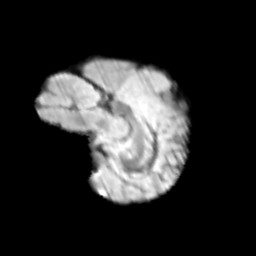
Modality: T2w
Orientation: sagittal
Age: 9
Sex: female
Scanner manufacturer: siemens
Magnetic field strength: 3 T
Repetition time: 3.8 s
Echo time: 0.07 s